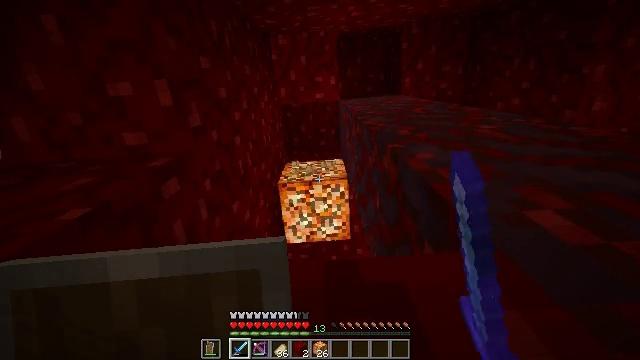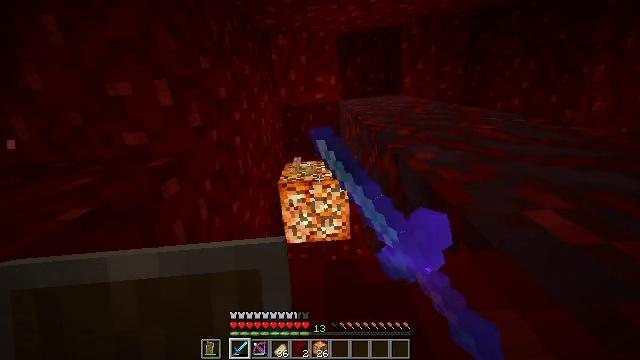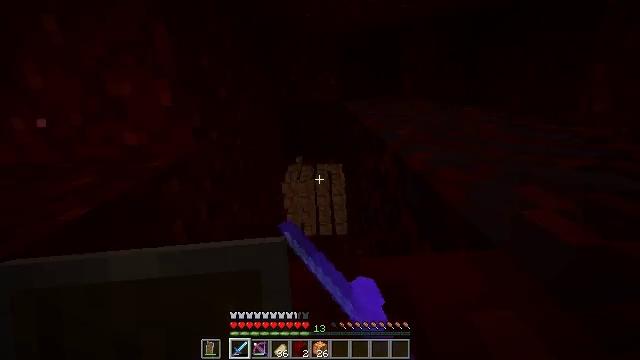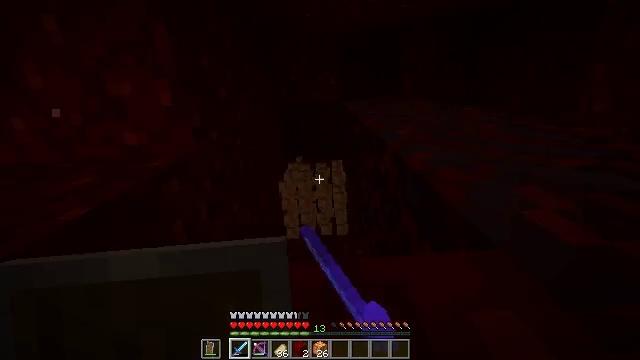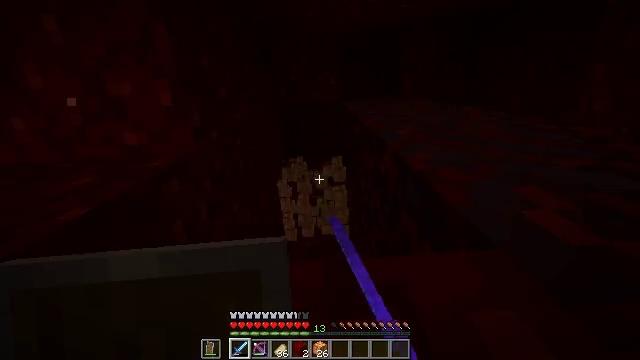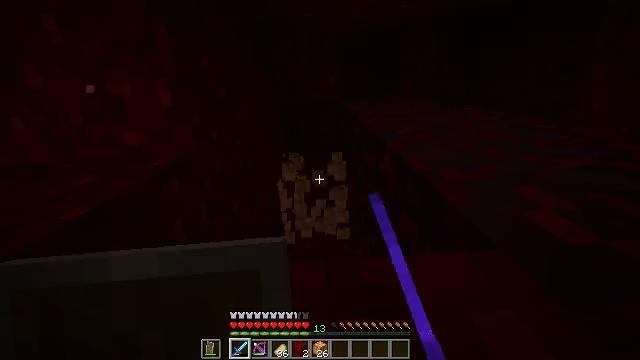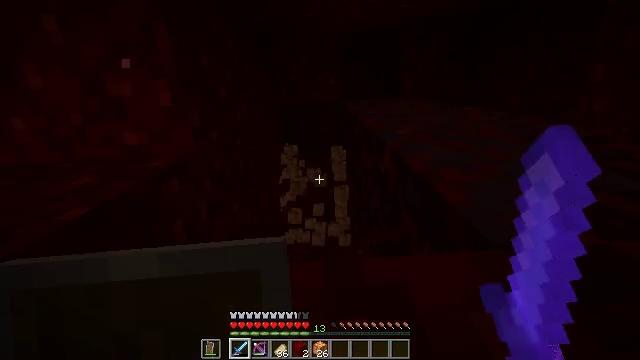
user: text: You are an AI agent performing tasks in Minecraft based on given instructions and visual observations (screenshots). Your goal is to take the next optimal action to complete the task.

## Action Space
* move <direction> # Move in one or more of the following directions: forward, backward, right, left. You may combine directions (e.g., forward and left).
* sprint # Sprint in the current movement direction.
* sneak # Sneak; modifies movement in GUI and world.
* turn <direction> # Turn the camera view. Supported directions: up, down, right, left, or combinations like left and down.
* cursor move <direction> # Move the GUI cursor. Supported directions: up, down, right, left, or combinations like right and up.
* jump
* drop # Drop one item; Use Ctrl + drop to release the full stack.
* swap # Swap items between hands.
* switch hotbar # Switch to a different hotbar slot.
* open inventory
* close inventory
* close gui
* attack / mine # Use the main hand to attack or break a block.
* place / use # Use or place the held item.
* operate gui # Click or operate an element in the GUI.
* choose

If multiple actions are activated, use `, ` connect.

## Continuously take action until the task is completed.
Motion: motion action
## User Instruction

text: Mine the shroomlight block.
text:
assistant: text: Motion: attack / mine
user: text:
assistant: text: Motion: attack / mine
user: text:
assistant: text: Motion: attack / mine
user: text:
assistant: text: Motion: attack / mine
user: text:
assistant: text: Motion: attack / mine
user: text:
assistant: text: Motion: attack / mine
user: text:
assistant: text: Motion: attack / mine